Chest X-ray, PA view. Patient: 49 years old, sex F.
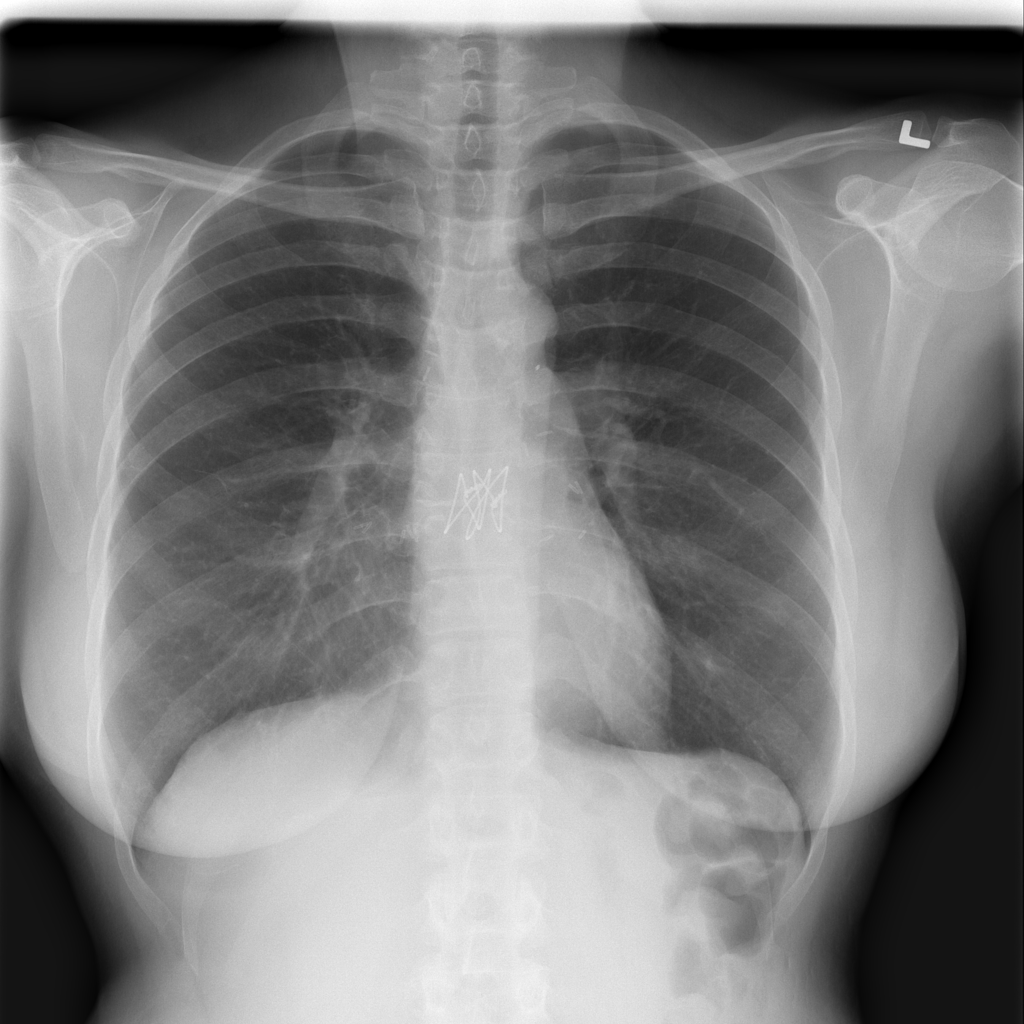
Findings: No Finding